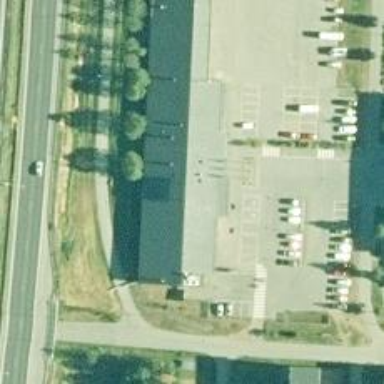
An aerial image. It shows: Supermarket.